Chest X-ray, AP view. Patient: 46 years old, sex M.
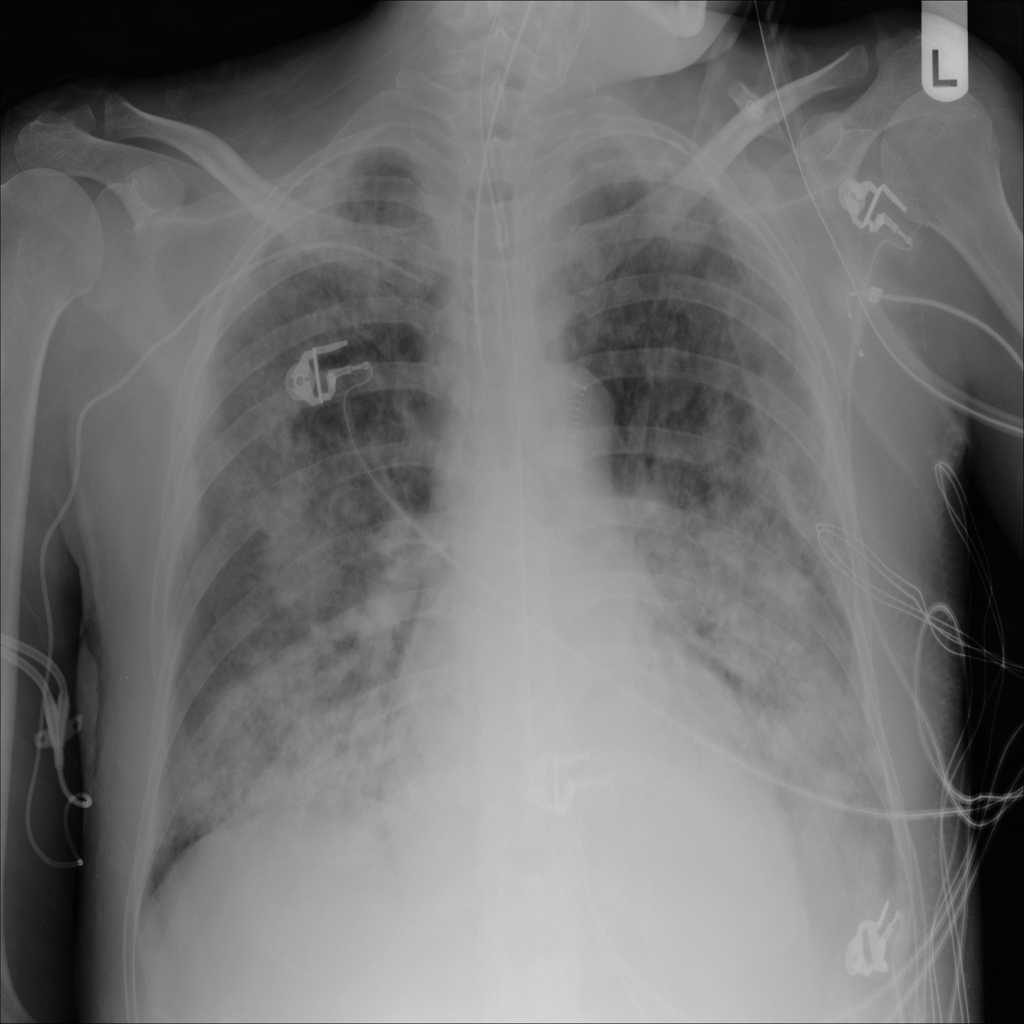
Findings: Consolidation, Infiltration